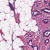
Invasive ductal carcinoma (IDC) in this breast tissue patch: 0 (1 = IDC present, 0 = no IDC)